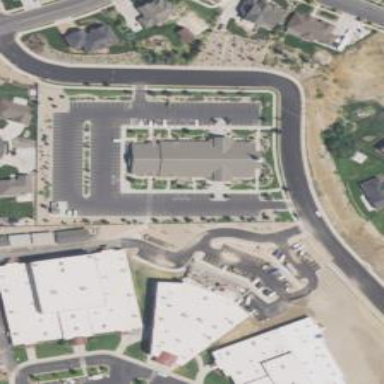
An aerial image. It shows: Parking area.